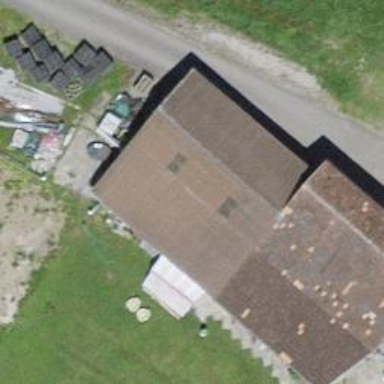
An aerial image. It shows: Shed.